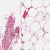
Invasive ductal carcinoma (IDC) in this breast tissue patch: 0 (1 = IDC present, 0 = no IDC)